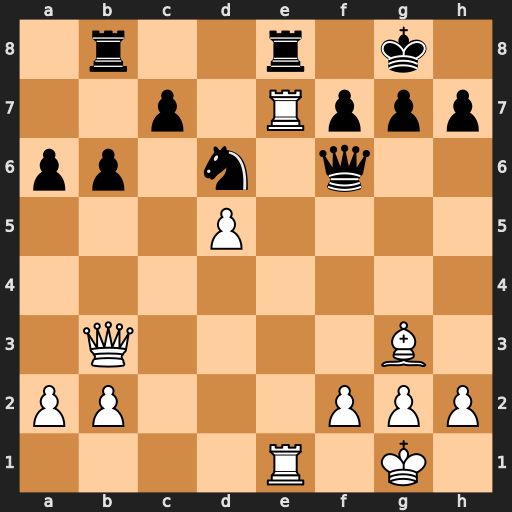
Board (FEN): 1r2r1k1/2p1Rppp/pp1n1q2/3P4/8/1Q4B1/PP3PPP/4R1K1
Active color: w
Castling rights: -
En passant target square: -
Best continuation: Bxd6 Rxe7 Bxe7